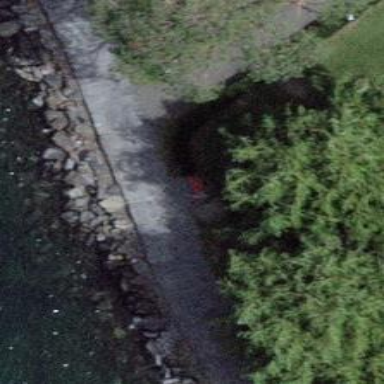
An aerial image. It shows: Red bench.